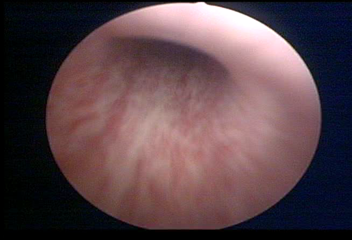
Modality: WLC
Class: Normal mucosa
Bladder cancer association: No